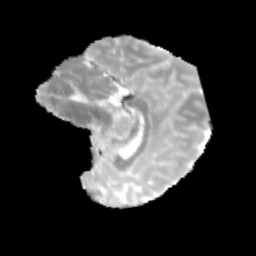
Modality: MD
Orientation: sagittal
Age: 12
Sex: female
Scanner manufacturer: siemens
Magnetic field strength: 3 T
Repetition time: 3.8 s
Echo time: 0.07 s